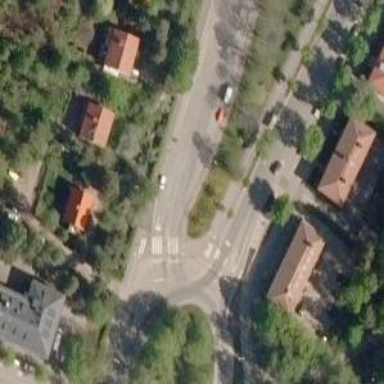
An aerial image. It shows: Road with "give way" sign.